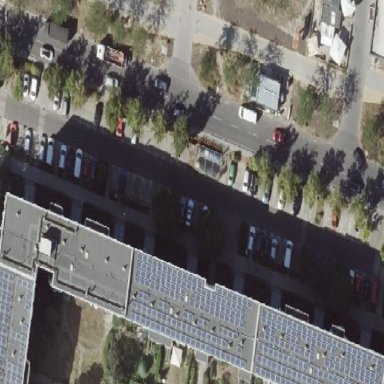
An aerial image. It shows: Street side parking area.